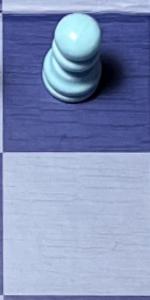
Label: Empty